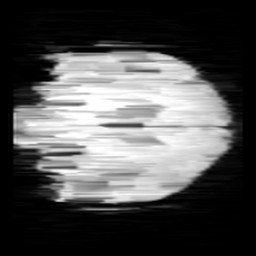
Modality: minIP
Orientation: coronal
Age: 12
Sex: male
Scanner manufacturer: siemens
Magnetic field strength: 3 T
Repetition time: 0.027 s
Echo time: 0.02 s